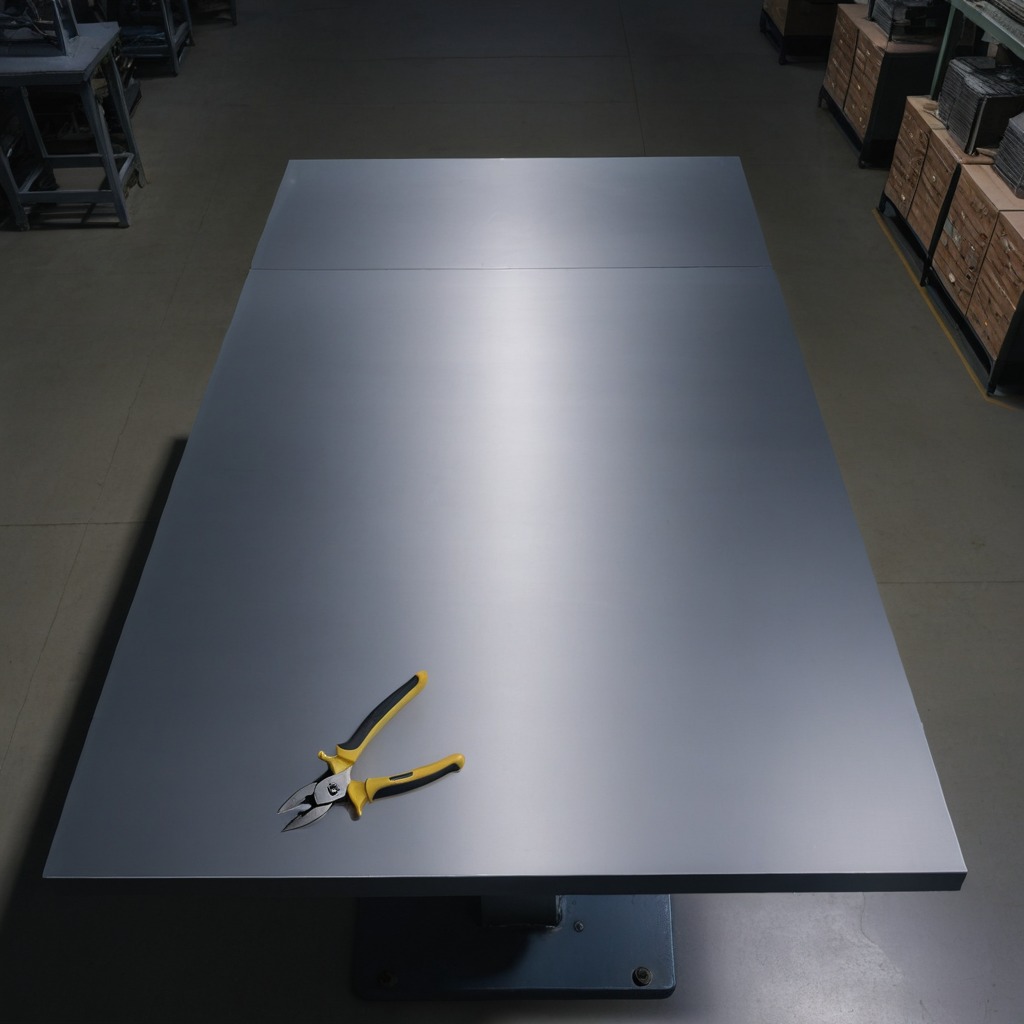
A plier is lying on the clean empty table in the basement in the evening soft directional lighting on the tabletop realistic grain studio-quality clarity centered framing